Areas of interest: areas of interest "School"
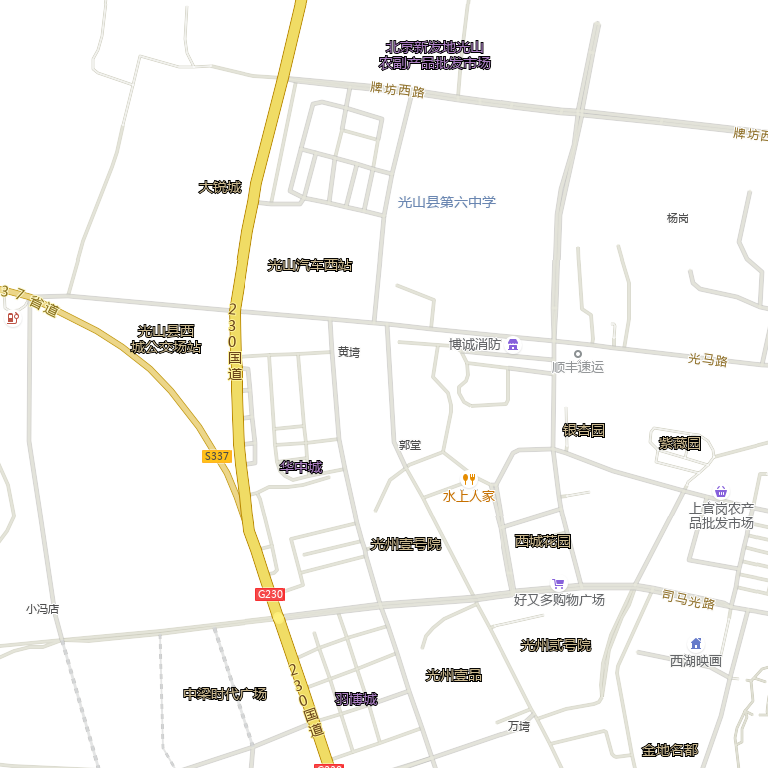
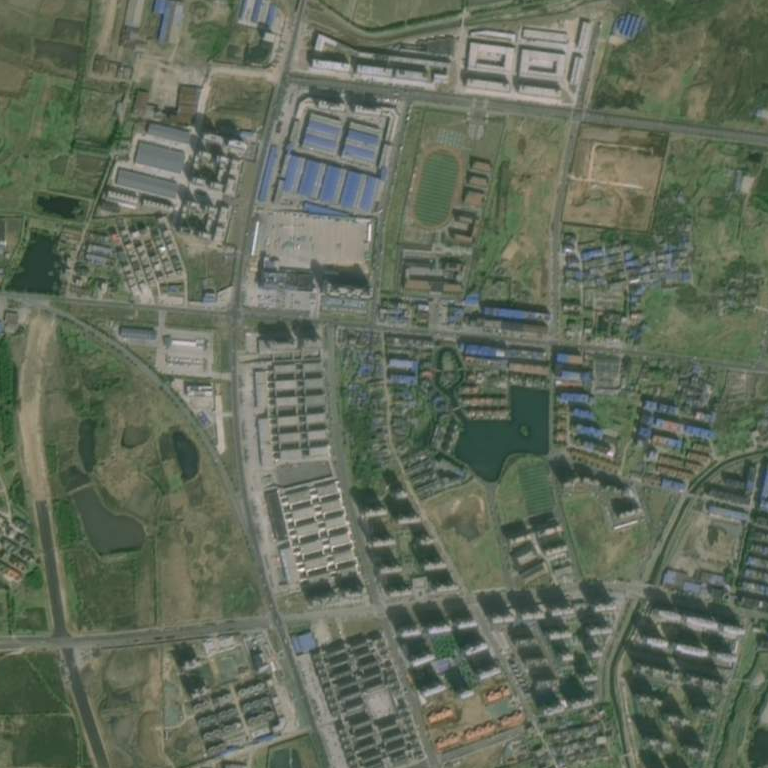